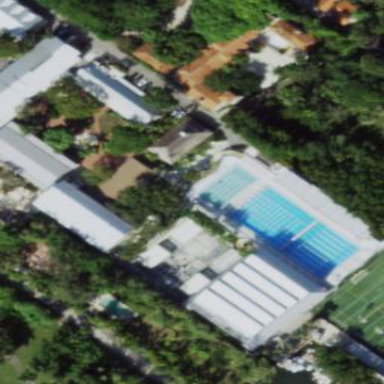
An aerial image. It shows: Swimming pool area designated for leisure and sports activities.